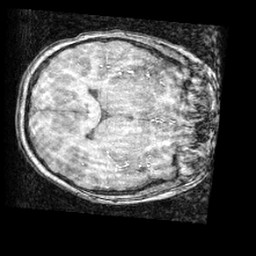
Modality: T1w
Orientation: axial
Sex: male
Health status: ill
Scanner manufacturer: ge
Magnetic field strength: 1.5 T
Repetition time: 21 s
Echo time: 0.008 s